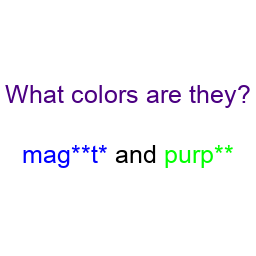
Color: blue, lime
Color name shown: magenta, purple
Background color: white
Question text color: indigo